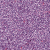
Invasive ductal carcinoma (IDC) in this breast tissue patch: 1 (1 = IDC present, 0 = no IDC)